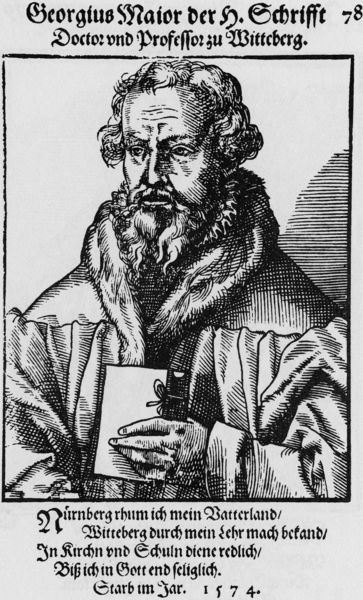
Titel: Bildnis des Georg Major
Künstler: Tobias Stimmer
Institution: (Seriendruck)
Schlagwörter: gemälde, hand, kopf, mann, schatten, umhang, frisur, nase, schwarz, stirn, weiss, zeichnung, blick, alt, bart, augen, bibel, falten, halten, kragen, mensch, pelz, rahmen, tod, bild, bildnis, herr, porträt, kirche, haare, mantel, händler, blatt, person, locken, holzschnitt, schrift, deutsch, naht, buch, druck, schraffur, radierung, stich, seite, illustration, text, pelzmantel, priester, luther, gelehrter, emblem, kupferstich, doktor, georg, nürnberg, major, professor, theologe, wittenberg, georgius, witteberg, todesanzeige, 1574, deutsh, bibiel